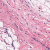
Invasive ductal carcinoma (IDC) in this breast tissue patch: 0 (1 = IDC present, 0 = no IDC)